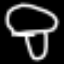
Label: mushroom